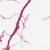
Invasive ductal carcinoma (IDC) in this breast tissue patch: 0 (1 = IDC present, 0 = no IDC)